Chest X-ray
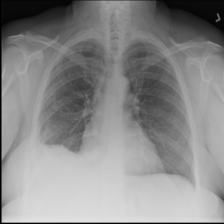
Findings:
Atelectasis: negative
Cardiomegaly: negative
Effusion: negative
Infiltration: negative
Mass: negative
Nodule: negative
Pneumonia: negative
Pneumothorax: negative
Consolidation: negative
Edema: negative
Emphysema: negative
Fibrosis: negative
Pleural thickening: negative
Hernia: negative